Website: lowes
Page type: billing-address
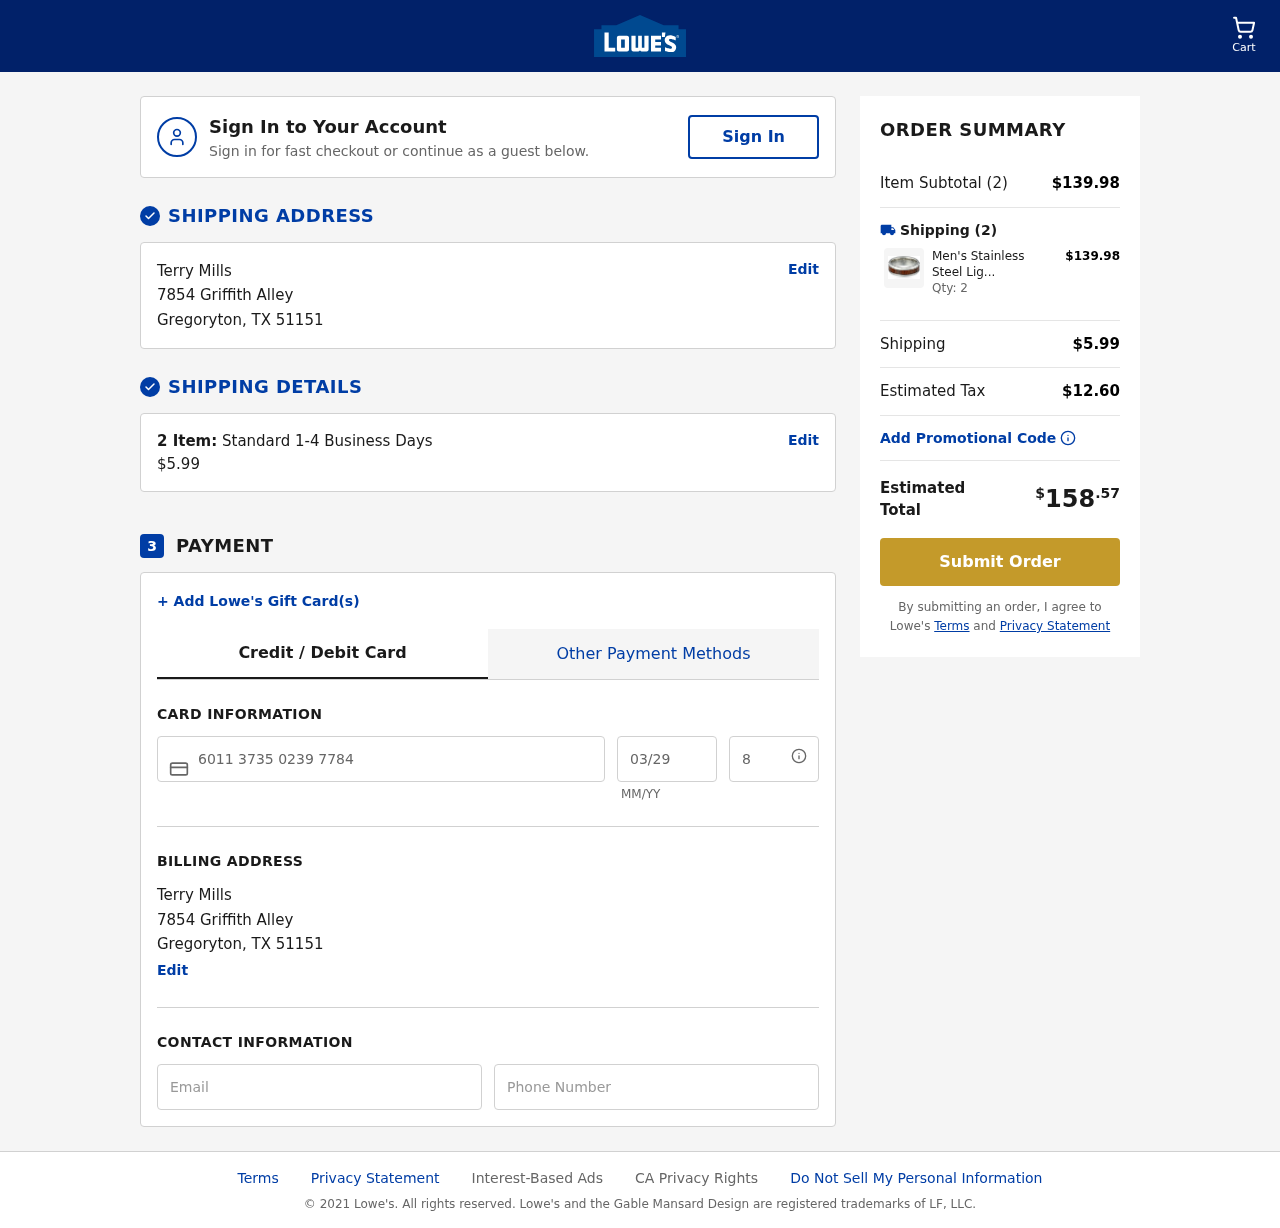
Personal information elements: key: PII_CARD_CVV
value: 886
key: PII_CARD_EXPIRY
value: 03/29
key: PII_CARD_NUMBER
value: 6011 3735 0239 7784
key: PII_CITY
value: Gregoryton
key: PII_EMAIL
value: terry.mills@yahoo.com
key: PII_FULLNAME
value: Terry Mills
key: PII_PHONE
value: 2289376102
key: PII_POSTCODE
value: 51151
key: PII_STATE_ABBR
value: TX
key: PII_STREET
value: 7854 Griffith Alley
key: PII_FULLNAME2
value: Terry Mills
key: PII_CITY2
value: Gregoryton
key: PII_STATE_ABBR2
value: TX
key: PII_POSTCODE_FULL
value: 51151
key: PII_POSTCODE_NUMERIC
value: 51151
Product elements: key: PRODUCT1_NAME
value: Men's Stainless Steel Light Wooden Inlay Ring, Size 11
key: PRODUCT1_PRICE
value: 69.99
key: PRODUCT1_QUANTITY
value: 2
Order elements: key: ORDER_NUM_ITEMS
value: Cart
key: ORDER_NUM_ITEMS
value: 2 Item:
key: ORDER_NUM_ITEMS
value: Item Subtotal (2)
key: ORDER_SHIPPING_COST
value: $5.99
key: ORDER_SUBTOTAL
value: $139.98
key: ORDER_TAX
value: $12.60
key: ORDER_TOTAL
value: $158.57